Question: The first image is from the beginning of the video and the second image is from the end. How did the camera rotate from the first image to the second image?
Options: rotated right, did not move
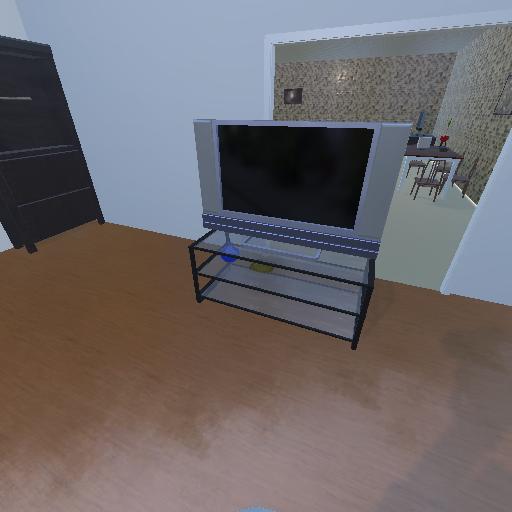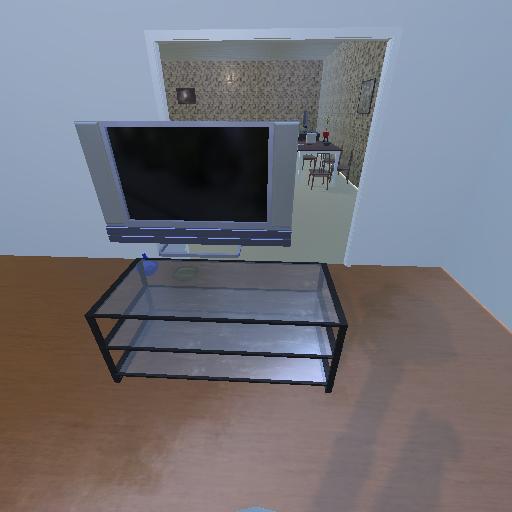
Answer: rotated right